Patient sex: F
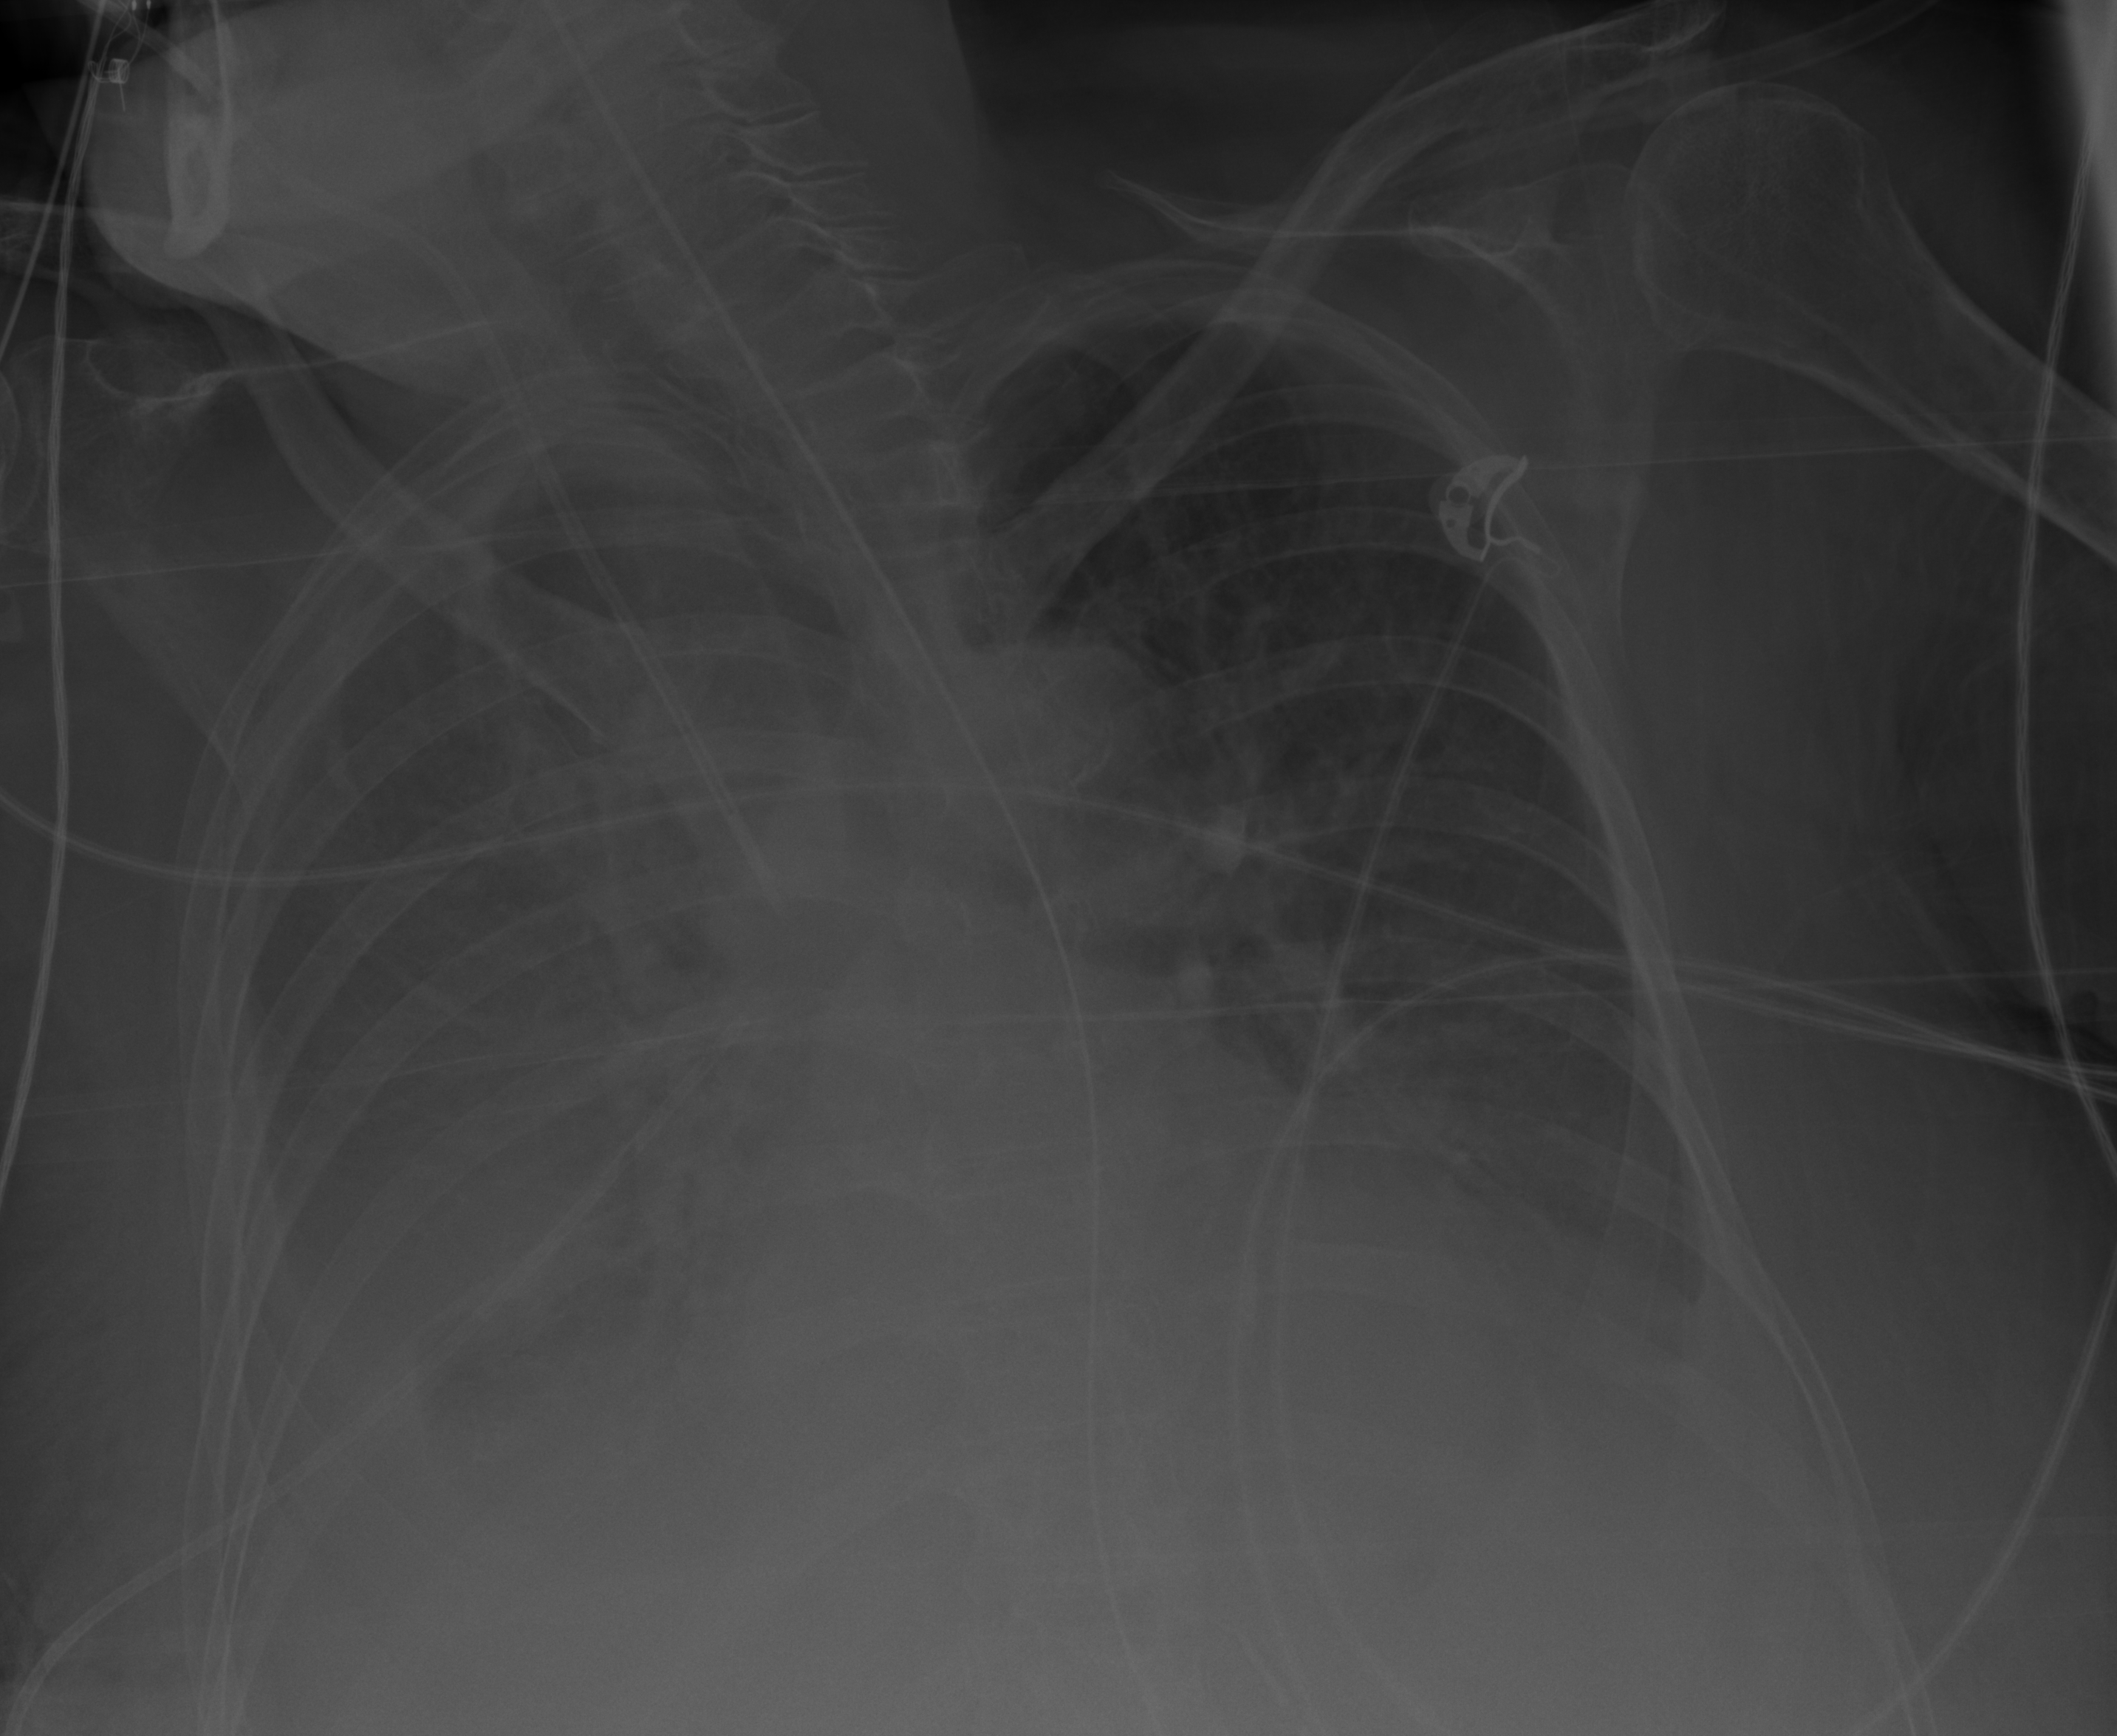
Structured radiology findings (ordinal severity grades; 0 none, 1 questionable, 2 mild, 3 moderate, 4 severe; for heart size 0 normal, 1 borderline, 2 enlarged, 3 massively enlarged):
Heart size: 2
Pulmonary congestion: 2
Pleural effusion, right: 3
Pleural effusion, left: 2
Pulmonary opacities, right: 0
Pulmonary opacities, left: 0
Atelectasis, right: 3
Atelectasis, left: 2